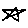
Label: star